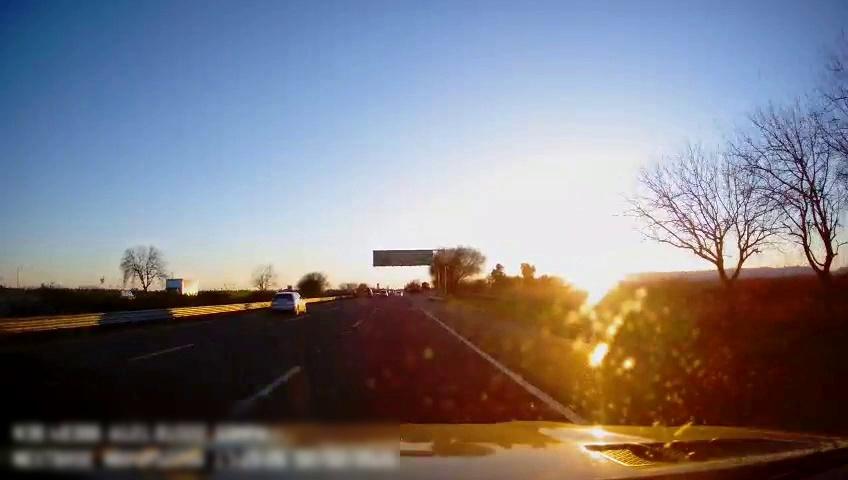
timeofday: Day
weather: Sunny
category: Drivable Space
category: Vehicles | SUV
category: Vehicles | SUV
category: Lanes | Alternate Lane
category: Lanes | Alternate Lane
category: Lanes | Current Lane
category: Lanes | Alternate Lane
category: Traffic | Signs